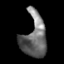
Tissue: skin
Cell type: Epithelial cells
Senescence score: 0.2832
Nuclear area (px): 962
Mean DAPI intensity: 110.134